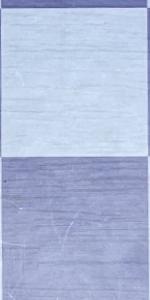
Label: Empty